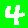
Digit: 4